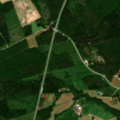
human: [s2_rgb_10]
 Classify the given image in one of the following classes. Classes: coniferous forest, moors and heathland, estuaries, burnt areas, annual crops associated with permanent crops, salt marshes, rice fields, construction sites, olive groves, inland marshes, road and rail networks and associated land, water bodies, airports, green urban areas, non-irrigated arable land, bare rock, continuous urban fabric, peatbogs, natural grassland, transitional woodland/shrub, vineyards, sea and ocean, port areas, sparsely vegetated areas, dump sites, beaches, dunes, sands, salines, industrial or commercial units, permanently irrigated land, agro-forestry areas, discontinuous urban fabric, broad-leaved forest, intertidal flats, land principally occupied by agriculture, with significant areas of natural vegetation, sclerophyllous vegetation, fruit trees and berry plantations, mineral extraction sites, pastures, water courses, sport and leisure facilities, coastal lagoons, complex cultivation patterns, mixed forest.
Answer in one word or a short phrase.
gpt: land principally occupied by agriculture, with significant areas of natural vegetation, coniferous forest, mixed forest